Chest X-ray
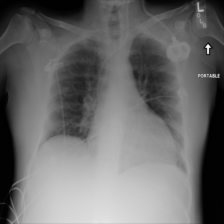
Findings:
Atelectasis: negative
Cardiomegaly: negative
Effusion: negative
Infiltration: negative
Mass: negative
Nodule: negative
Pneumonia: negative
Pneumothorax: negative
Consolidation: negative
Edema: negative
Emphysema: negative
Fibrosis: negative
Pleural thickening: negative
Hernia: negative